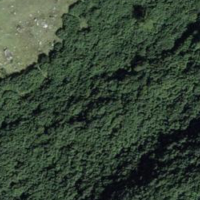
EUNIS habitat code: 26
Species observed at this site:
Leontopodium nivale